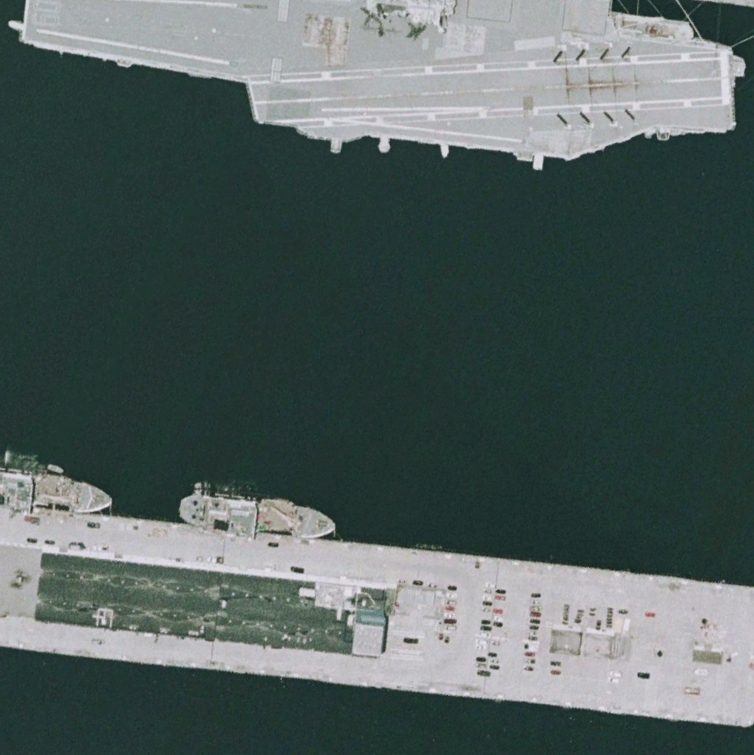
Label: aircraft_carrier